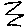
Label: zigzag